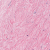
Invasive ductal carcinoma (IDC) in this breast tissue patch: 0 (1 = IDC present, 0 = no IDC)